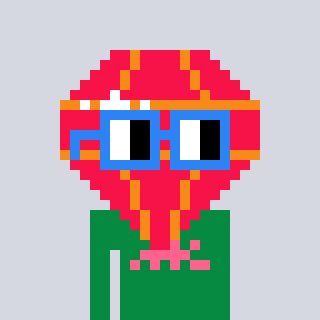
a pixel art character with square blue glasses, a red diamond-shaped head and a green-colored body on a cool background